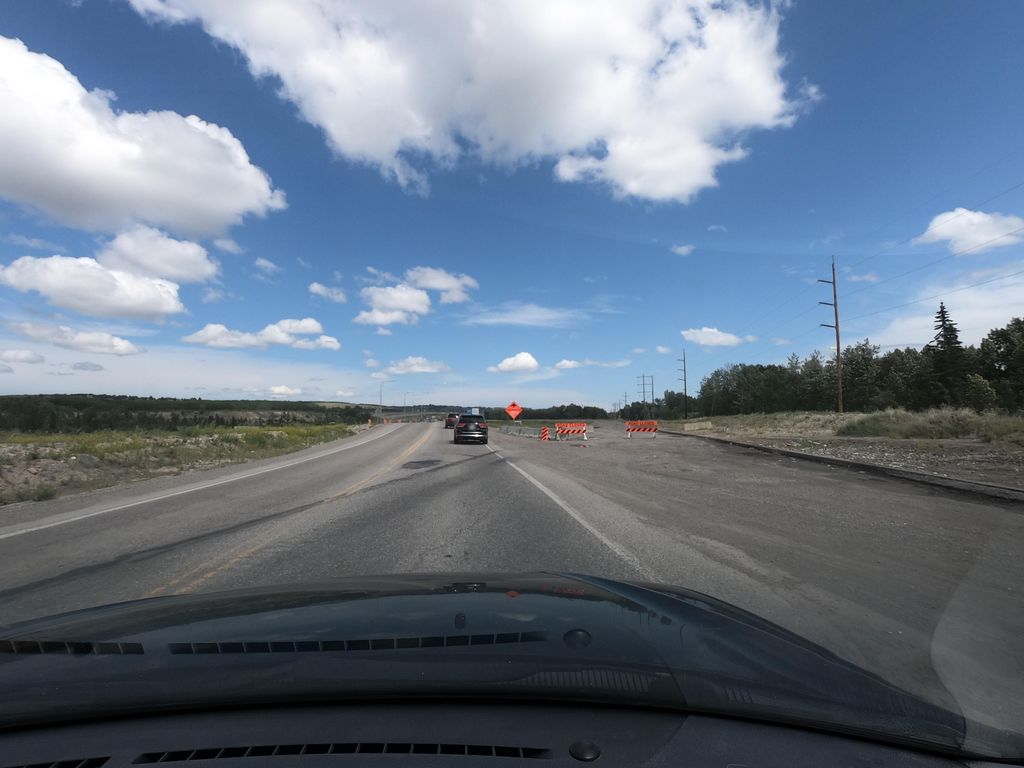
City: calgary